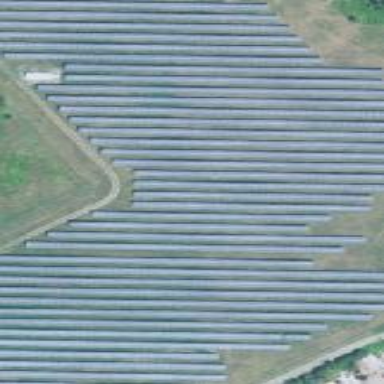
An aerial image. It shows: Industrial area with solar power plant using photovoltaic technology. The plant is surrounded by fence.